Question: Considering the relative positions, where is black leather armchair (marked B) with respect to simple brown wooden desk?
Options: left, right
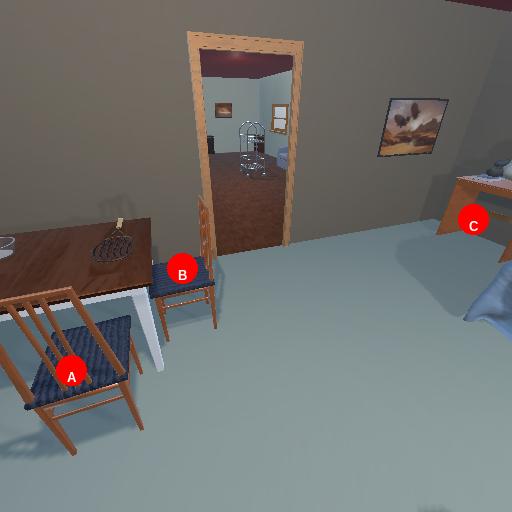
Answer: left